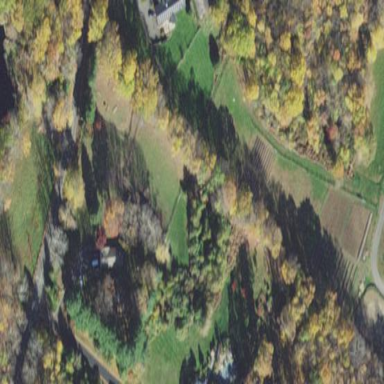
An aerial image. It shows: Existing Preserved Open Space in the woodland area.